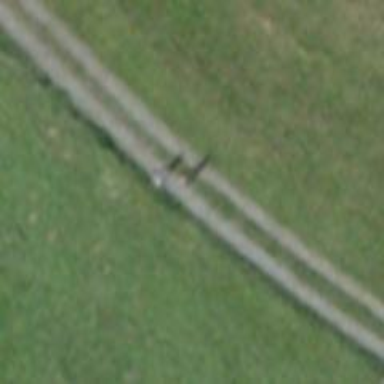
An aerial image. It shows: Track with ground surface of grade 3.